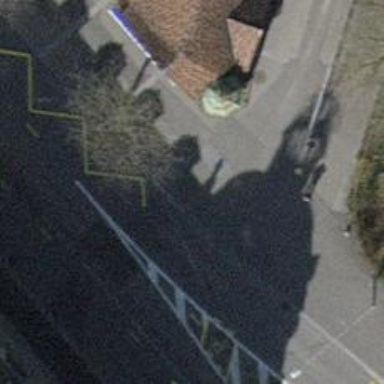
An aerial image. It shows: Bench for seating.